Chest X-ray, PA view. Patient: 32 years old, sex F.
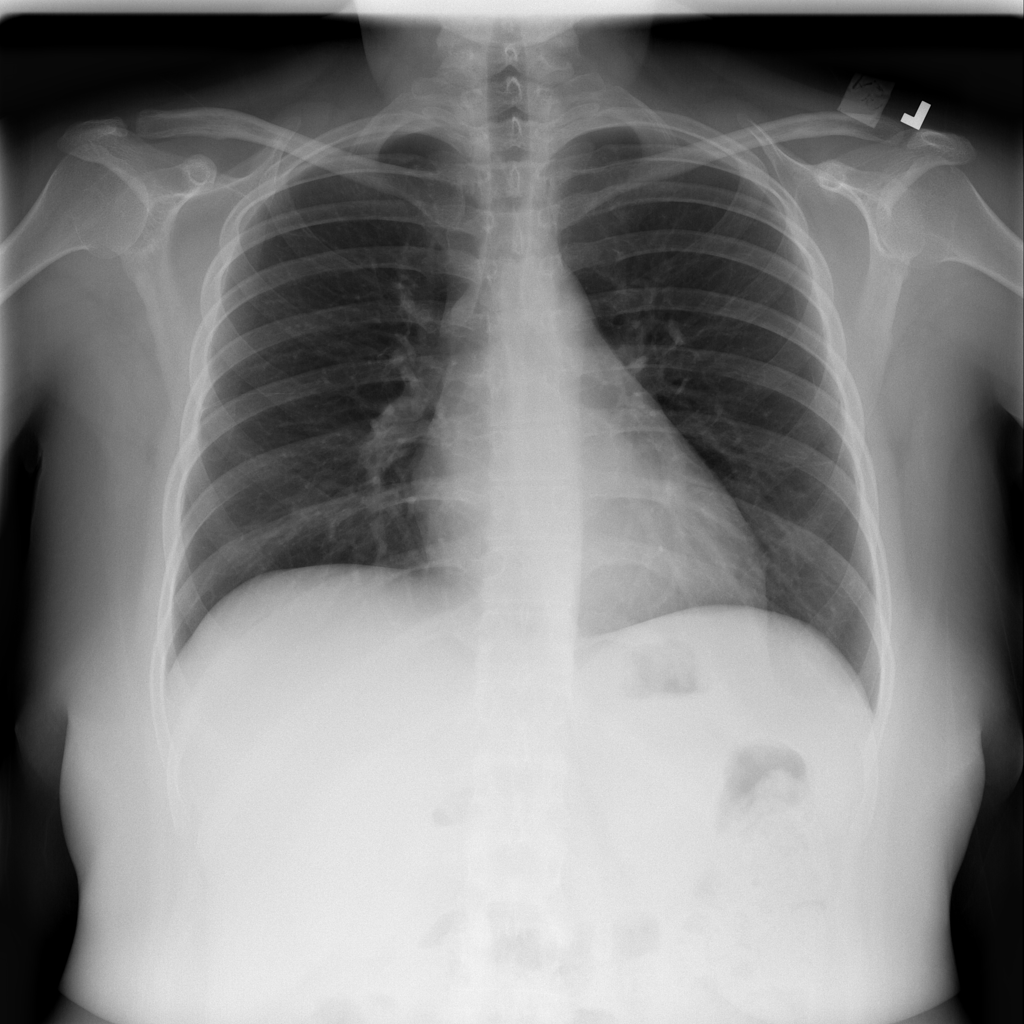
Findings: No Finding